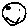
Label: smiley face